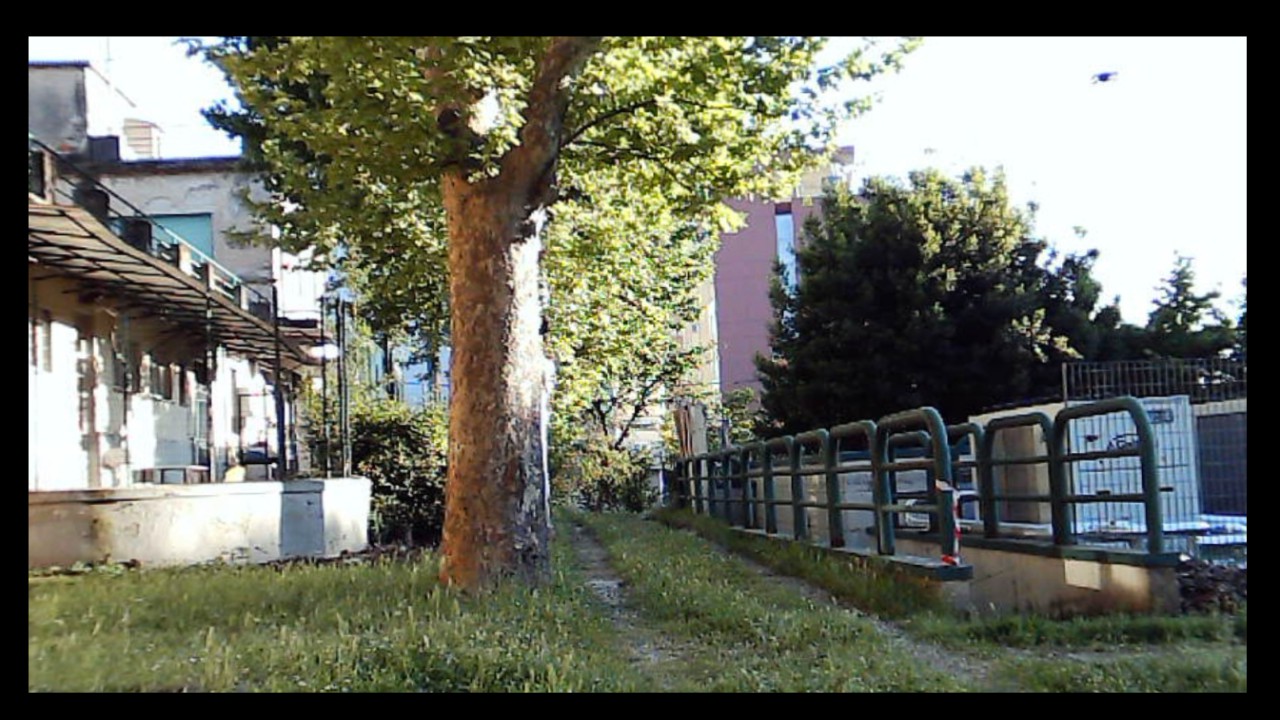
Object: DJI Tello EDU